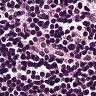
Metastatic tissue present: no